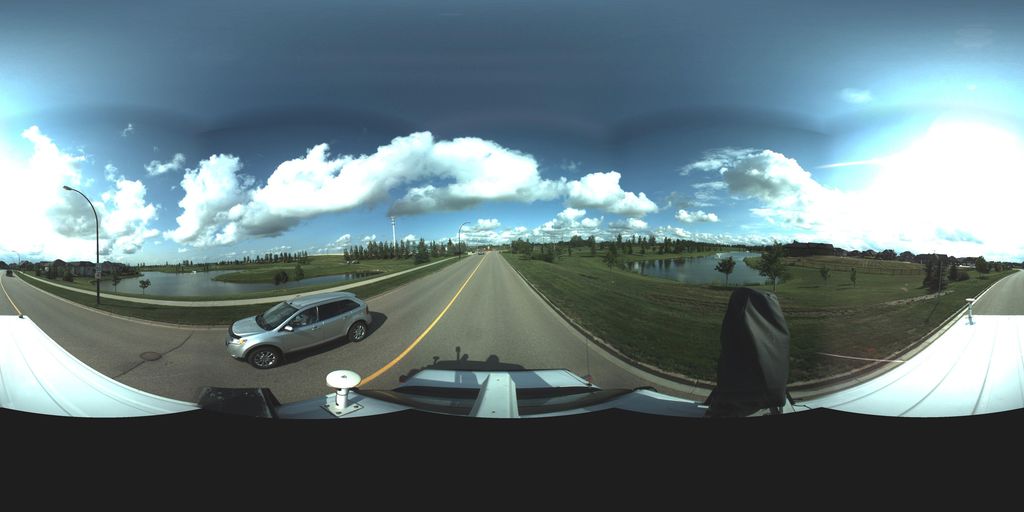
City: saskatoon